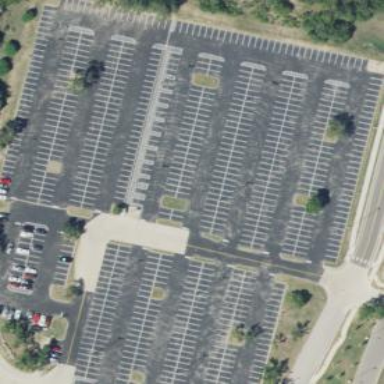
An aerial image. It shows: Parking area with surface.